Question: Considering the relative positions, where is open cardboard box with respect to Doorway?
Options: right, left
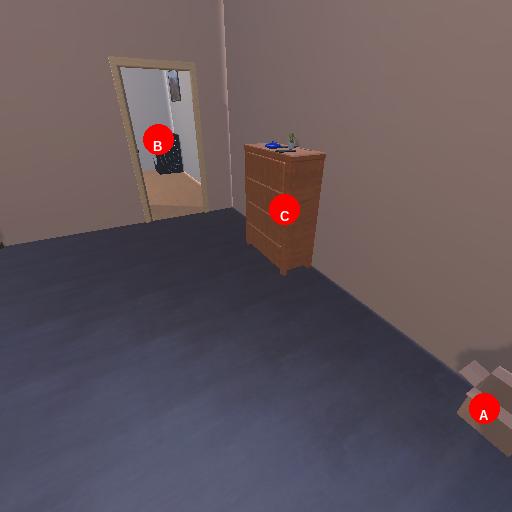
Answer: right